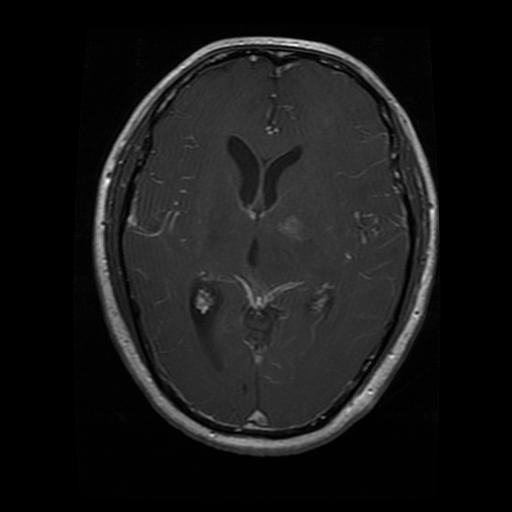
Label: glioma